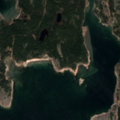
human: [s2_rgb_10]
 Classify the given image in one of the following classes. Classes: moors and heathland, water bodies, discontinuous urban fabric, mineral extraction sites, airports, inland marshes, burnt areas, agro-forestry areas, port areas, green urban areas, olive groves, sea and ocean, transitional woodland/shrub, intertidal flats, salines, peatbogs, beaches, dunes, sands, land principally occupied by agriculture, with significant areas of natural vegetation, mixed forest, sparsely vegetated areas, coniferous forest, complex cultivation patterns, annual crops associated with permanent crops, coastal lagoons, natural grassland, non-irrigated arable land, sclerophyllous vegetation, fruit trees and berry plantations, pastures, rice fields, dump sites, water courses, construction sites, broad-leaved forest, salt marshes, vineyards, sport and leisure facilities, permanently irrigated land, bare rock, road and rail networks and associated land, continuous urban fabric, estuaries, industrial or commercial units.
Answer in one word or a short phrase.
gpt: coniferous forest, mixed forest, sea and ocean